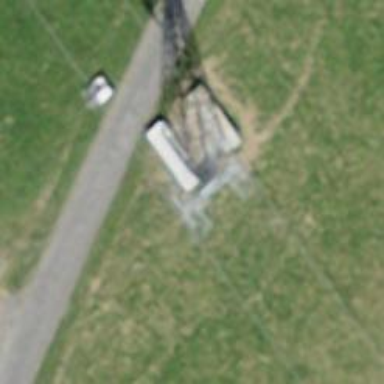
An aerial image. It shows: Pylon used for aerialway.